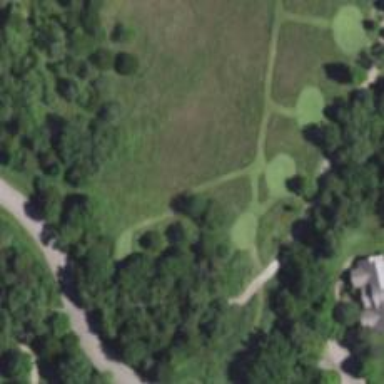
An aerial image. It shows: Path for both road and golf.